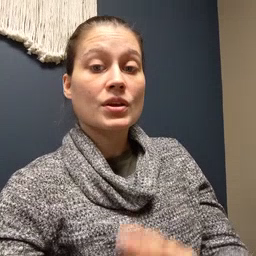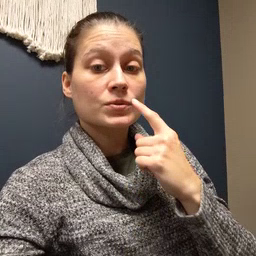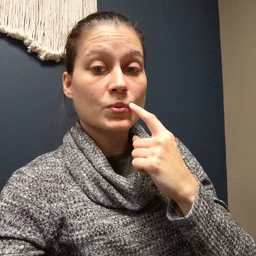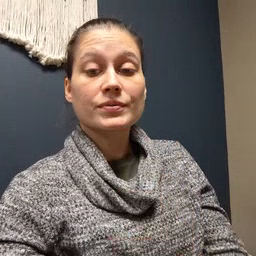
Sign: tooth